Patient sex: M
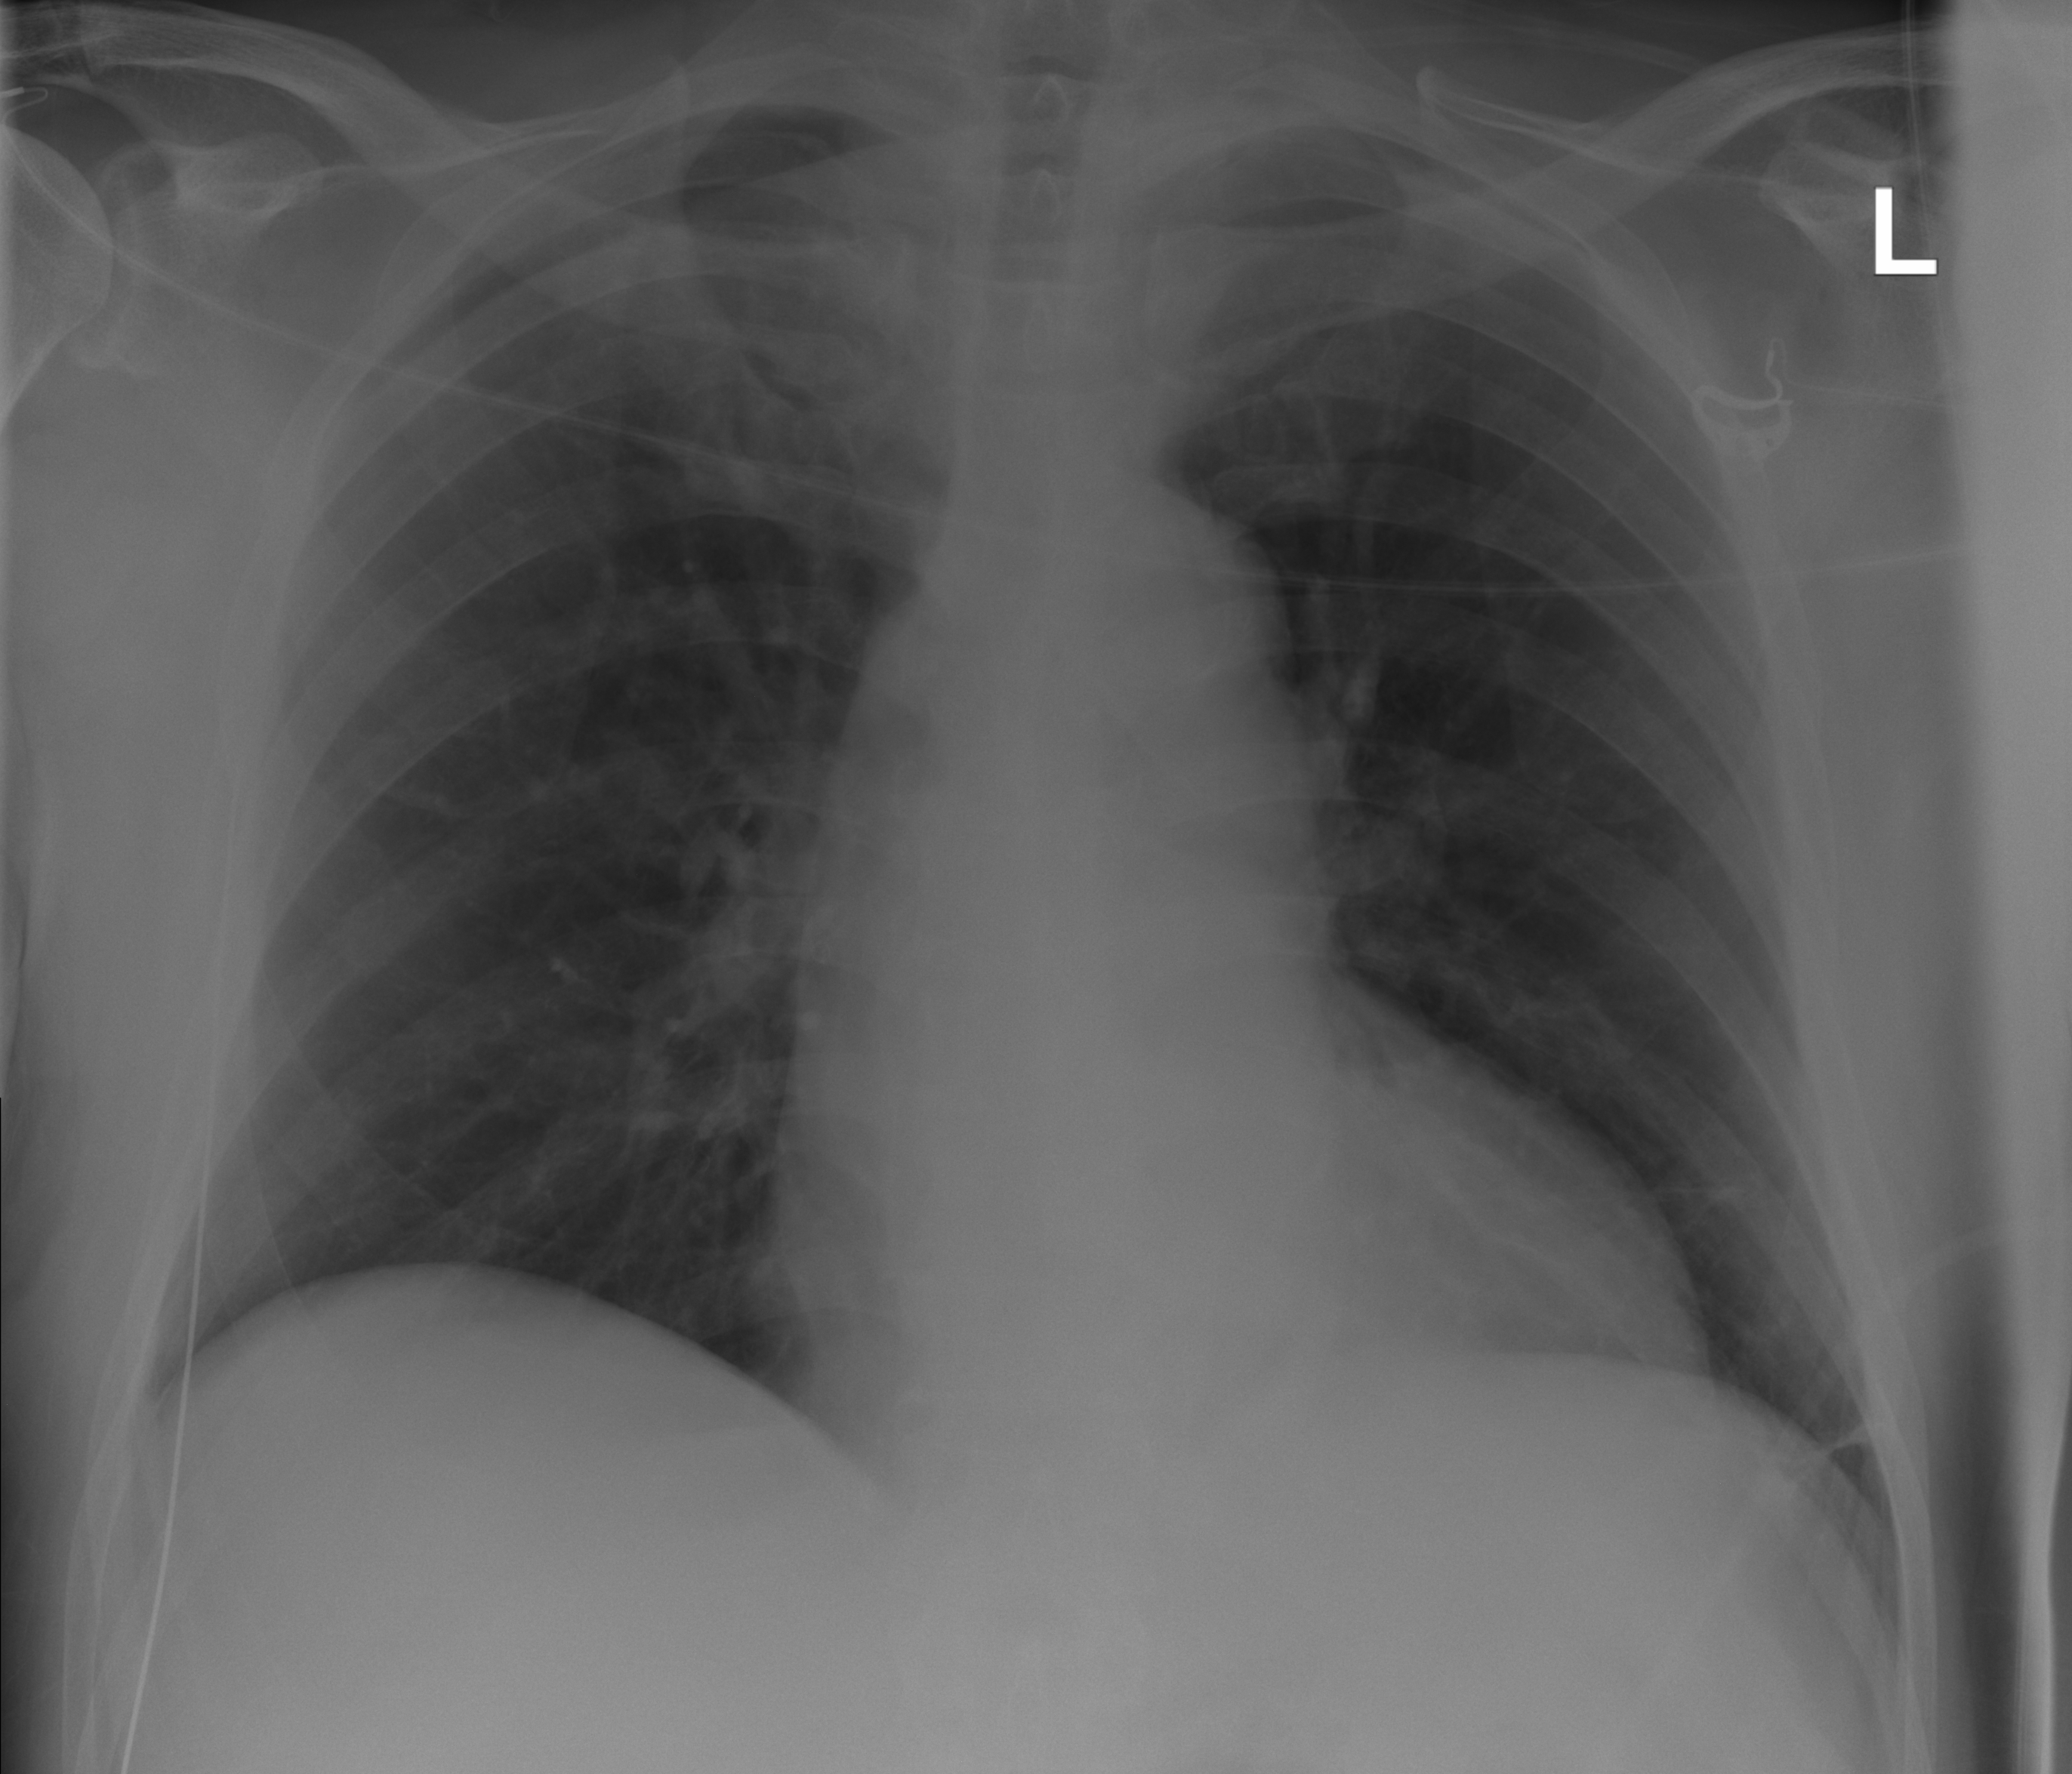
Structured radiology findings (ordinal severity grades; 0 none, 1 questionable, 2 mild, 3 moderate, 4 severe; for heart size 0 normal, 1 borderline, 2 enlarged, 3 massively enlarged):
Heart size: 2
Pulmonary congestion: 0
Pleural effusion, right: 0
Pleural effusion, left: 0
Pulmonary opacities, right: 0
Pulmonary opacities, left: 0
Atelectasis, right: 0
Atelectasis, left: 2